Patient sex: M
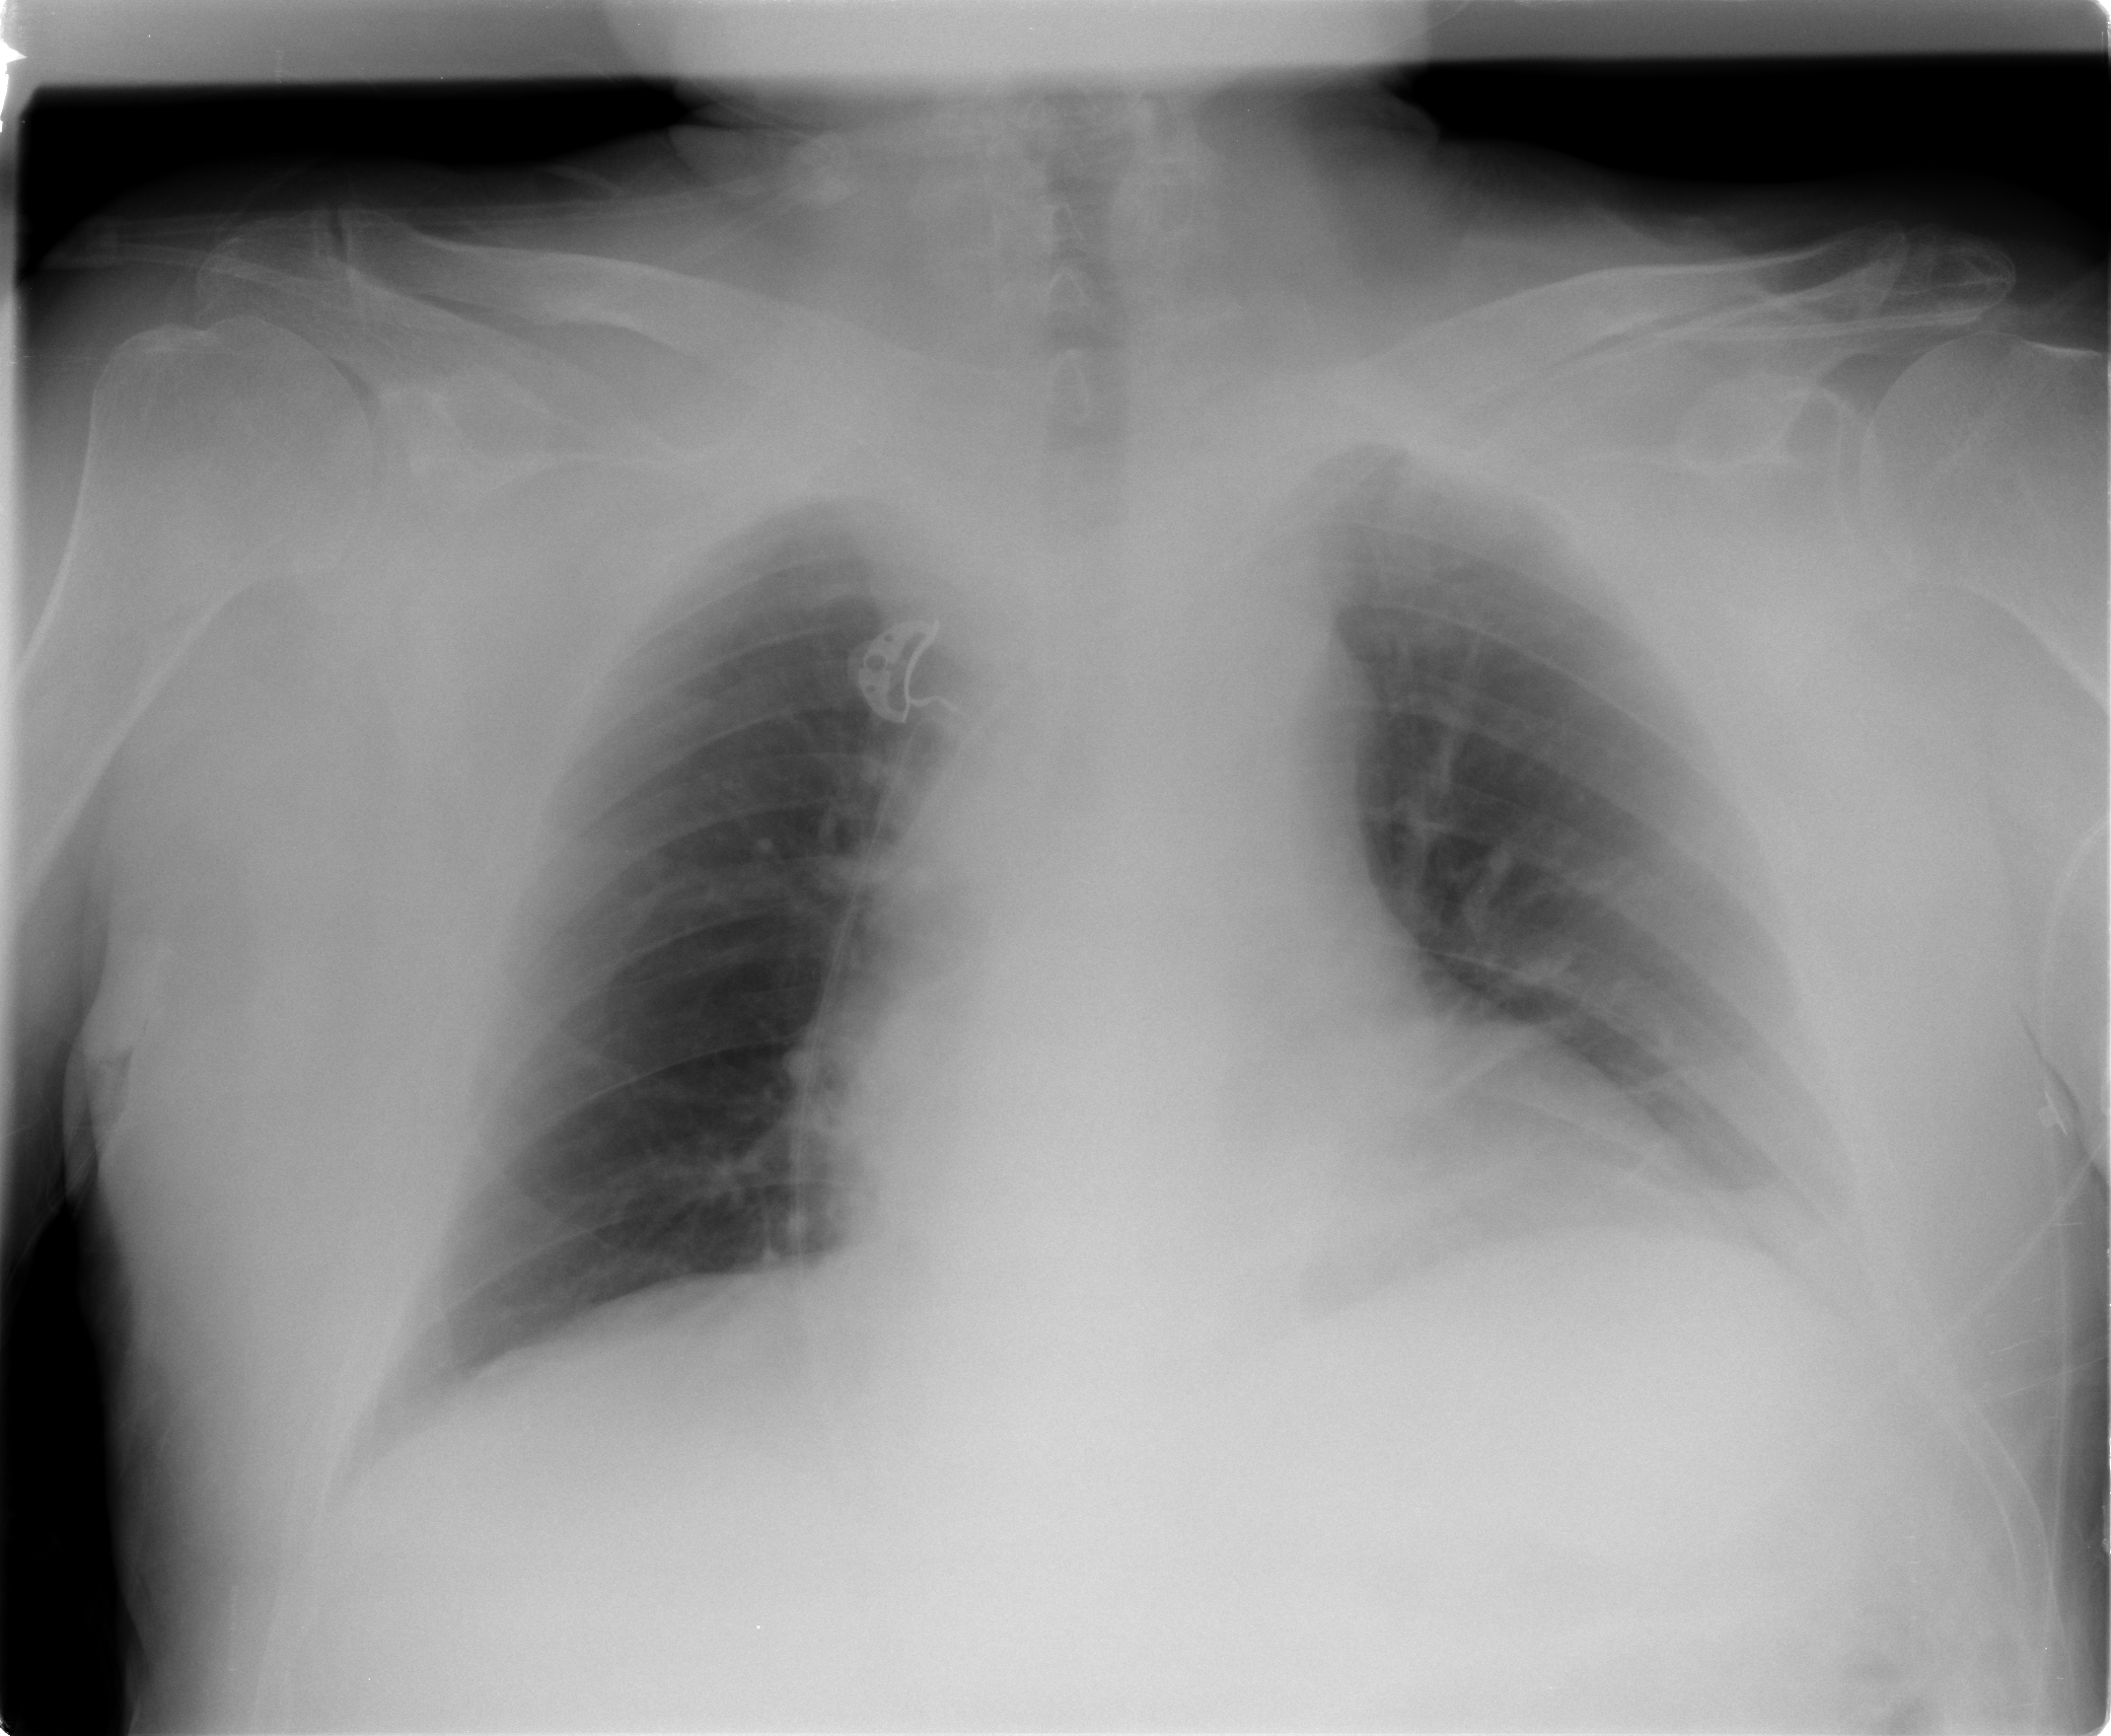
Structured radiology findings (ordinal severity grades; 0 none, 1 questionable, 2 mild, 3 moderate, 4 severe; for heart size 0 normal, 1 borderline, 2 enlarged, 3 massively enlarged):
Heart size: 1
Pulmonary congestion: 0
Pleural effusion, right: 0
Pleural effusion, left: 0
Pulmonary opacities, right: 0
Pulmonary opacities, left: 0
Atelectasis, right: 0
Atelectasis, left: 2